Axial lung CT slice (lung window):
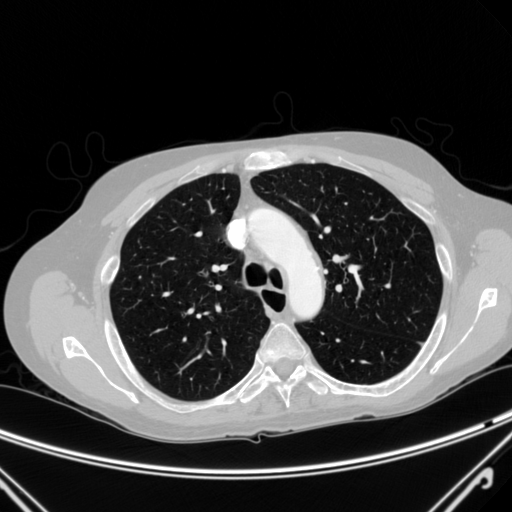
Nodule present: no